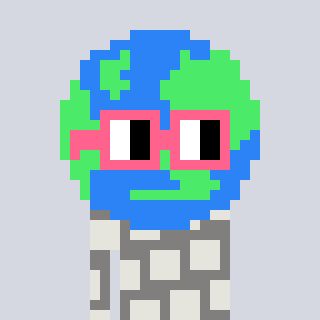
a pixel art character with square pink glasses, a earth-shaped head and a bluegrey-colored body on a cool background